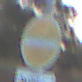
Verkehrszeichen: VerbotDerEinfahrt
Zusatzzeichen unten: SonstigeFahrzeugePersonengruppenFrei1
Umgebung: Outdoor, Nature
Tageszeit: SunriseSunset
Wetter: Clear
Licht: Natural
Jahreszeit: Winter
Kontrast: LowContrast